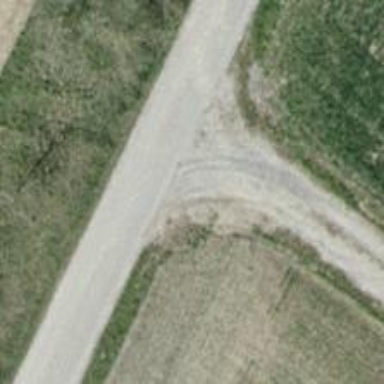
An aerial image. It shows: Track with pebblestone surface and grade 4 track type.